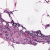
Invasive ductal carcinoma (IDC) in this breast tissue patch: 1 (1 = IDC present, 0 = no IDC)